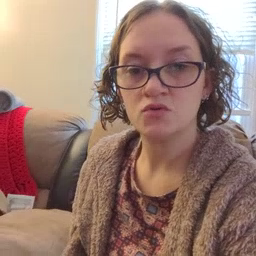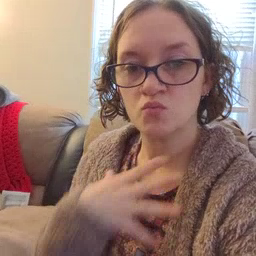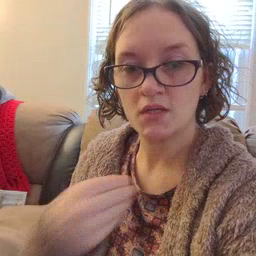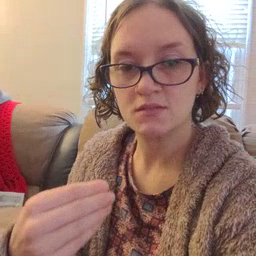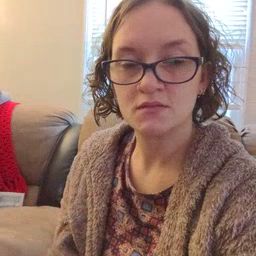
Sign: white